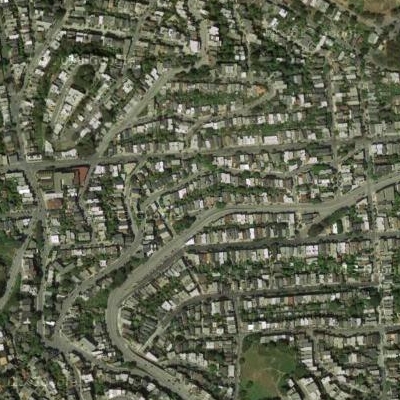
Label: Resident